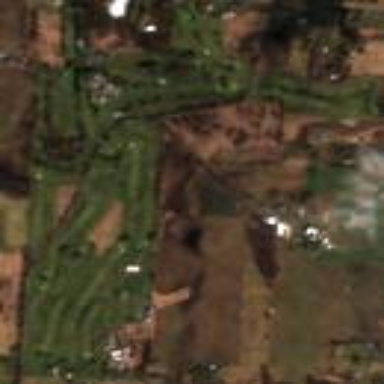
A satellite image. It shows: Golf course.